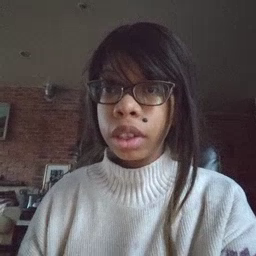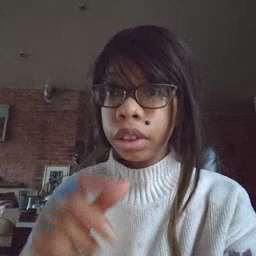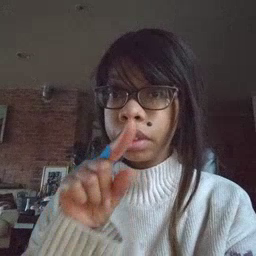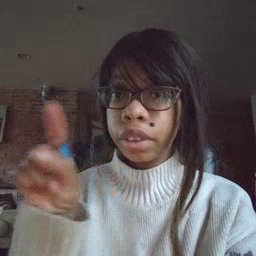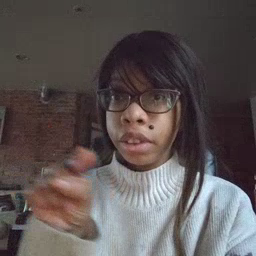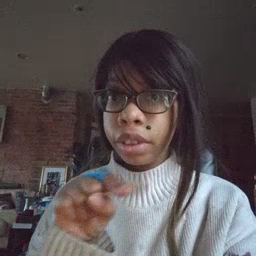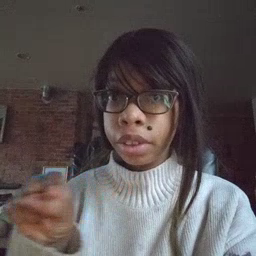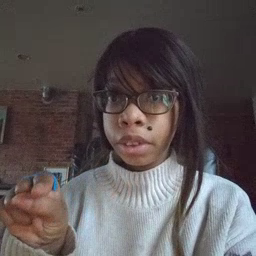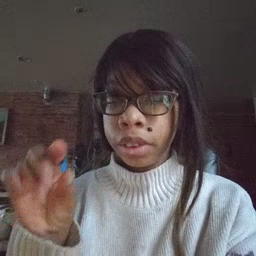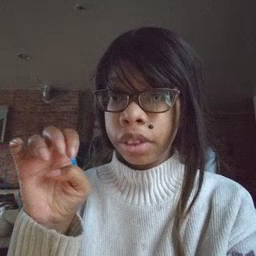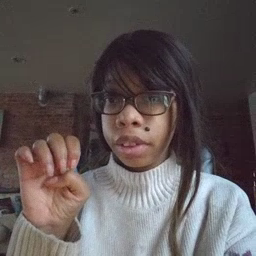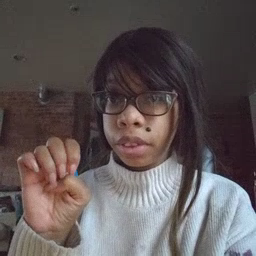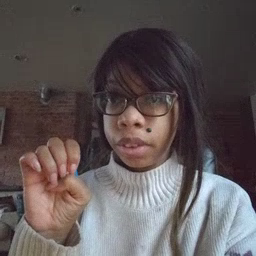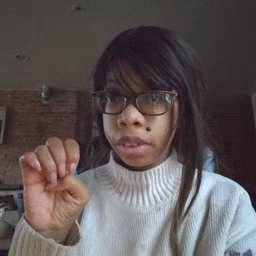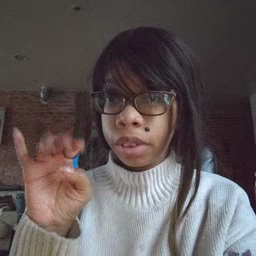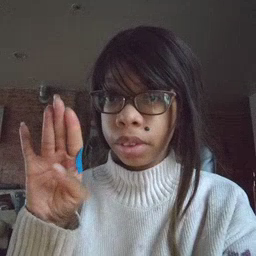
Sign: zebra